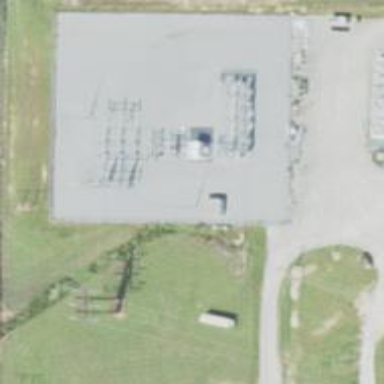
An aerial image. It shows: There is distribution substation enclosed by fence.